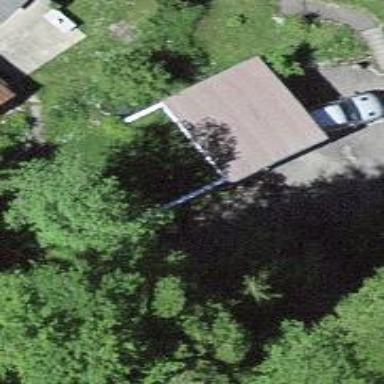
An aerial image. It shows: Garage building.